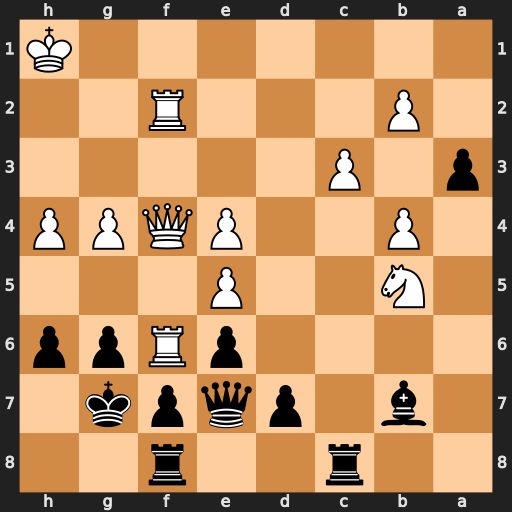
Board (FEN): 2r2r2/1b1pqpk1/4pRpp/1N2P3/1P2PQPP/p1P5/1P3R2/7K
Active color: b
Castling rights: -
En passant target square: -
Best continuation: a2 Rf1 Ba6 c4 Bxb5